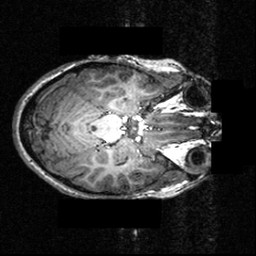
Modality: T1w
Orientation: axial
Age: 12
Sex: female
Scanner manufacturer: siemens
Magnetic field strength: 3.951 T
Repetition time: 1.5 s
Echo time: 0.00335 s